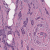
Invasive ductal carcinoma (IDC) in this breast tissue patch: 1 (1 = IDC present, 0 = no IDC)